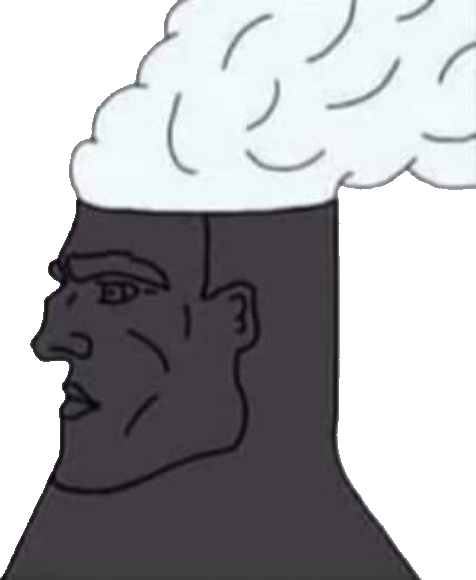
Label: 4_Yes_Chad